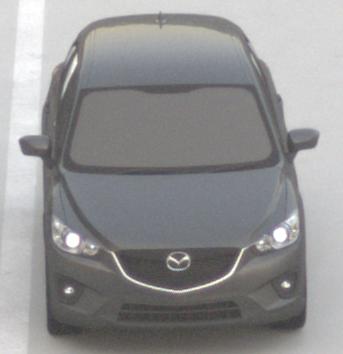
Make: Mazda
Model: CX-5 2.0 SKYACTIV-G 160
Detailed model: CX-5 (GH)
Model produced from: 2012/04
Model produced until: 2015/02
Doors: 5
Color: gray
Road condition: dry road
Daytime: sunrise or sunset
Contrast: low contrast